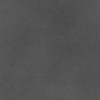
Label: dusty